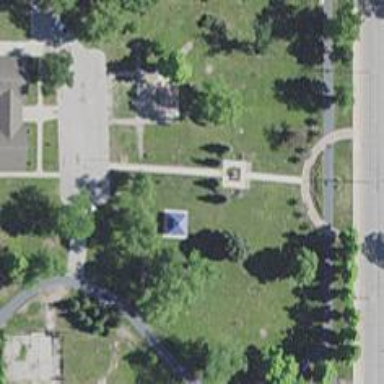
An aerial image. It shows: Historic memorial featuring cannon.